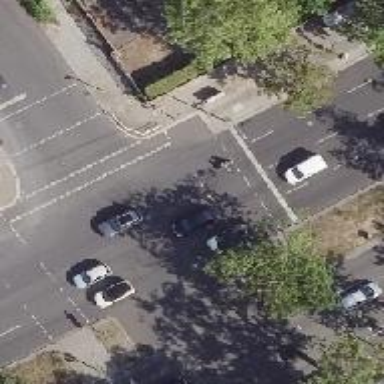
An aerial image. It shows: Crossing with traffic signals.